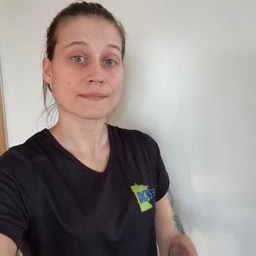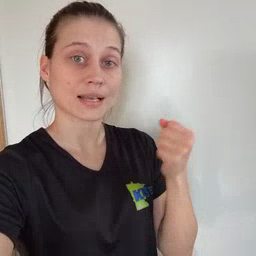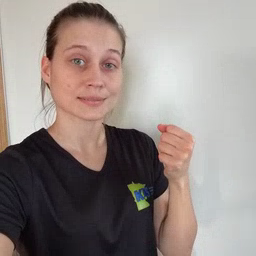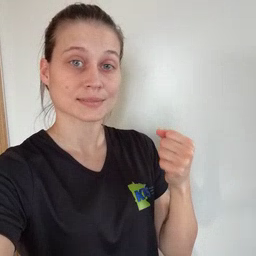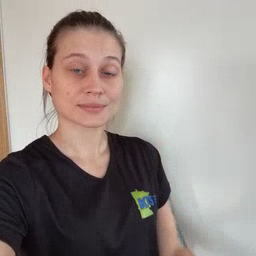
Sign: fast